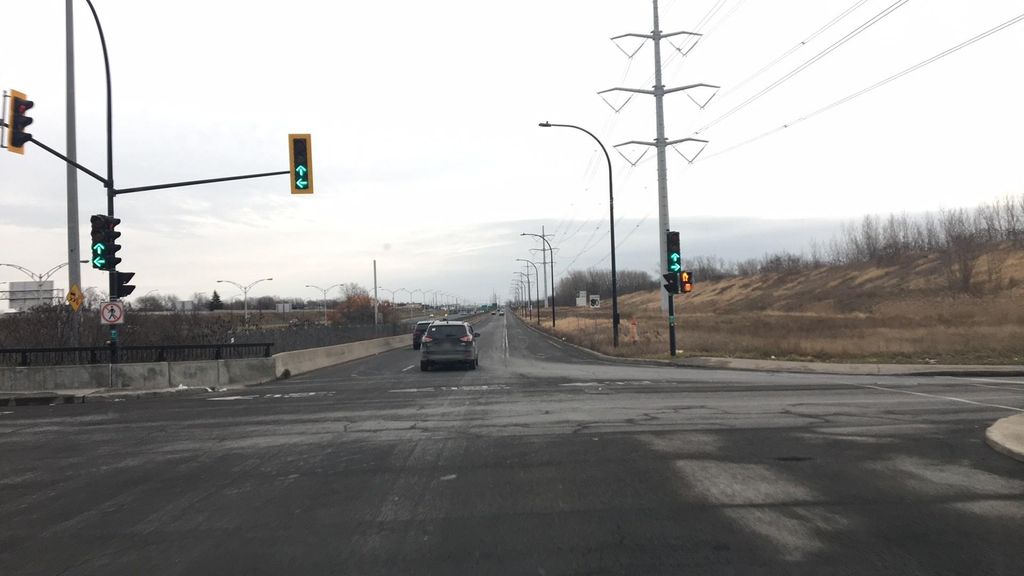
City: montreal